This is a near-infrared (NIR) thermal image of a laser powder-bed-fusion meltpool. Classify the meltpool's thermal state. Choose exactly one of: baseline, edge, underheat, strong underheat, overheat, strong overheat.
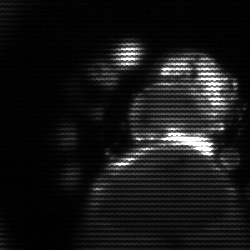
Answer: baseline